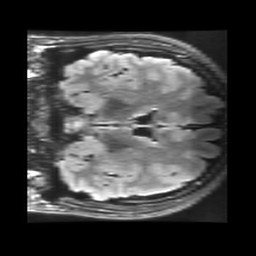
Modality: FLAIR
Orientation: coronal
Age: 20
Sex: female
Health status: healthy
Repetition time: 12 s
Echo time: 0.09782 s